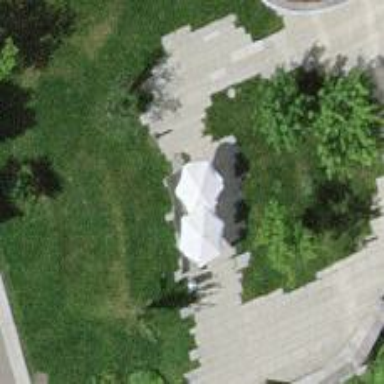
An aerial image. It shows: White bench.